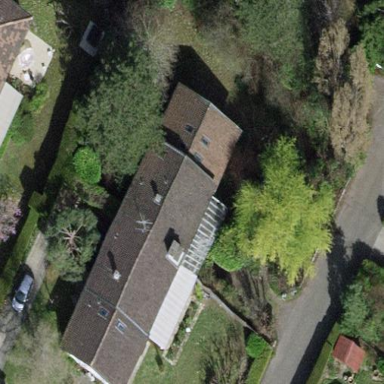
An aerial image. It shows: Garden surrounded by fence.